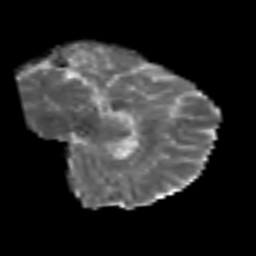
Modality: MD
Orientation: sagittal
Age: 39
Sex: female
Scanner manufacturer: siemens
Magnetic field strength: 3 T
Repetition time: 6.1 s
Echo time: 0.101 s